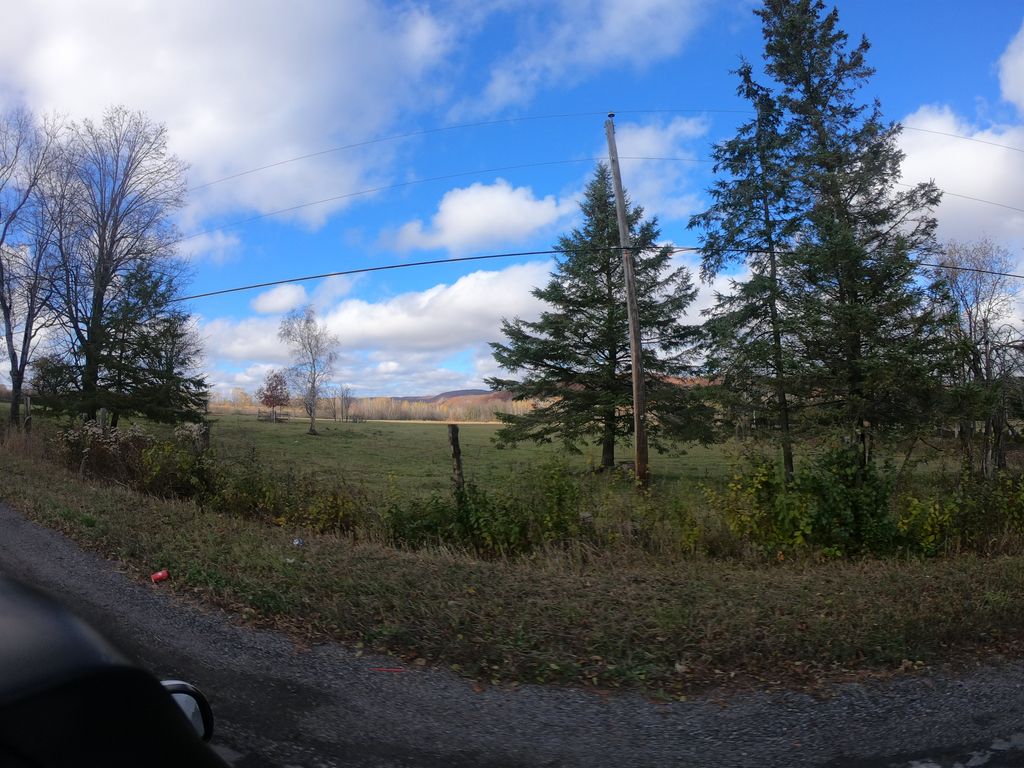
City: ottawa-gatineau